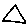
Label: triangle